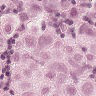
Metastatic tissue present: yes